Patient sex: F
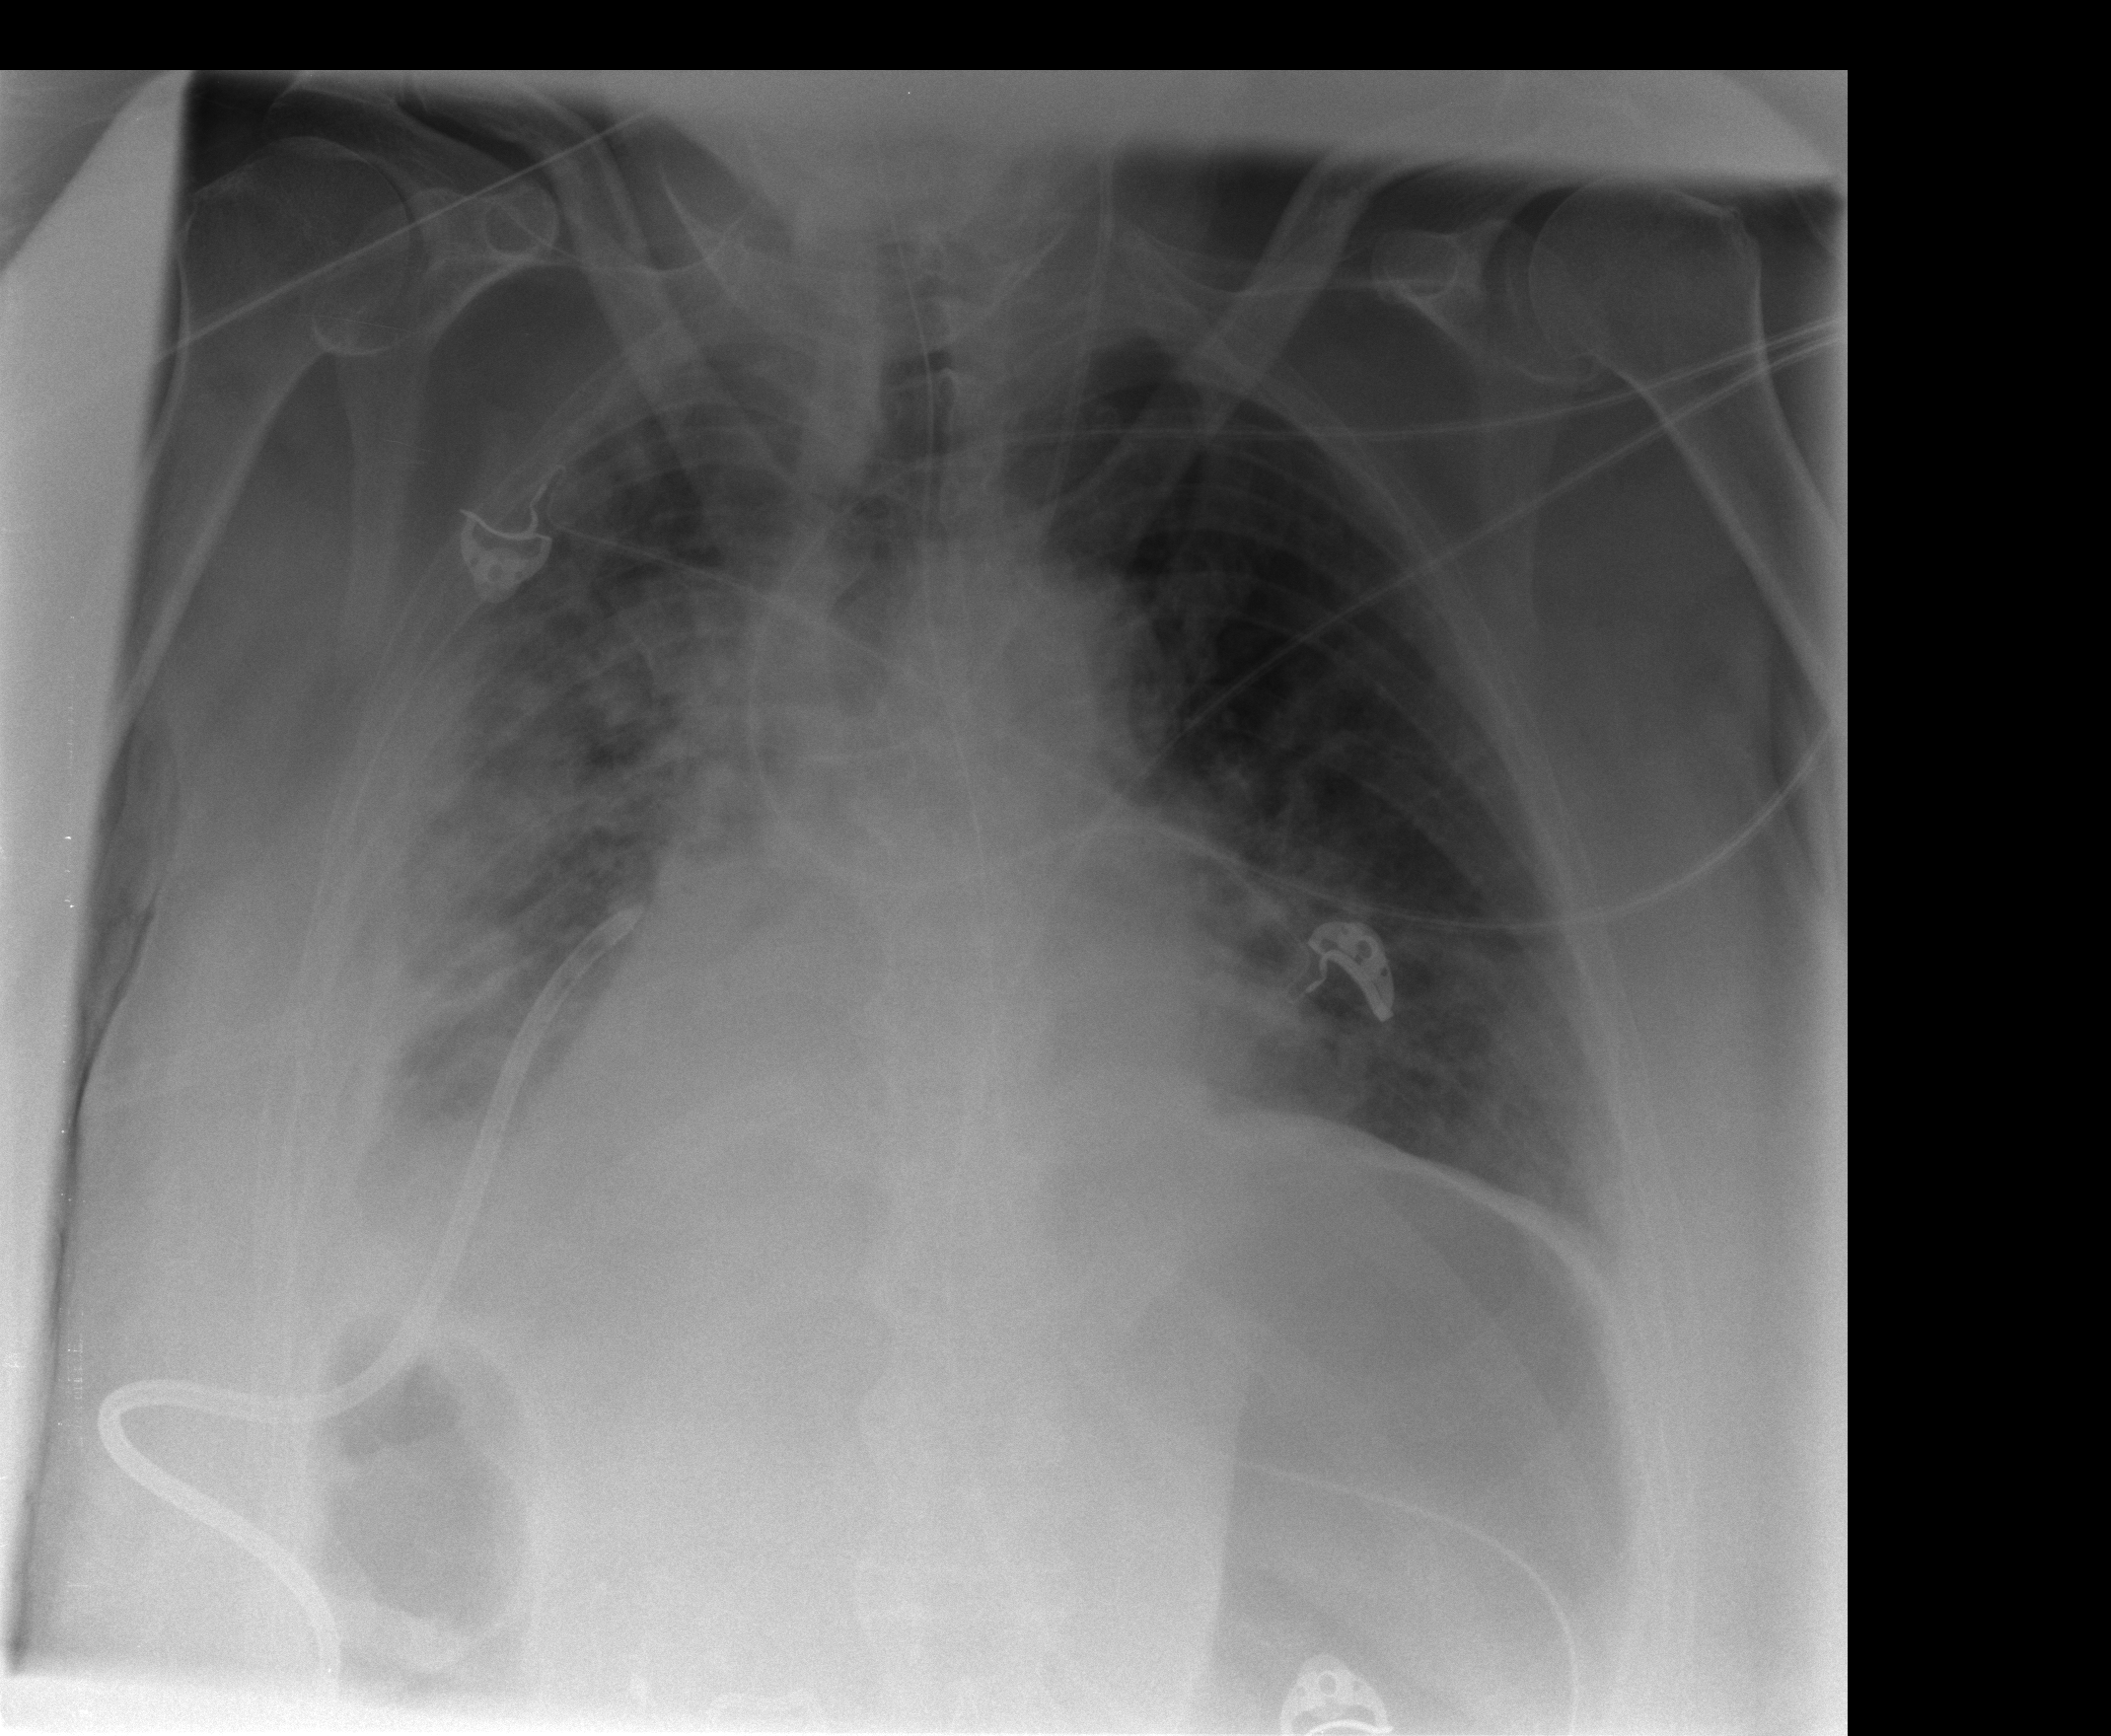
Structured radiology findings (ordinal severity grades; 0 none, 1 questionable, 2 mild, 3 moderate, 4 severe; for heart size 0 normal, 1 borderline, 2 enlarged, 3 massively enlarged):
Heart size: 1
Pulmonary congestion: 0
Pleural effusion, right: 2
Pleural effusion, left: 1
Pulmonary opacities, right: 2
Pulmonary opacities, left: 0
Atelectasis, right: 2
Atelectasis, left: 1